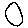
Label: circle